Field crop: maize
Growth stage: 2
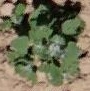
Species: chenopodium